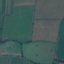
Land use / land cover: Pasture